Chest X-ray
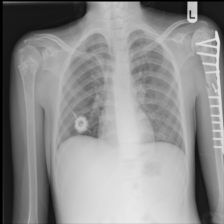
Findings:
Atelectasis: negative
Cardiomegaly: negative
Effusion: negative
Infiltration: negative
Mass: negative
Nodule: negative
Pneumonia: negative
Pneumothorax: negative
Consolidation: negative
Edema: negative
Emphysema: negative
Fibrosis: negative
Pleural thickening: negative
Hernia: negative